Question:
I need the ppp IP address stored into a variable.
The only way I have found is 'ipconfig > text.txt' into a tmp file and then script a search for the ppp interface. This is very dirty.
Is there an better alternative in windows?
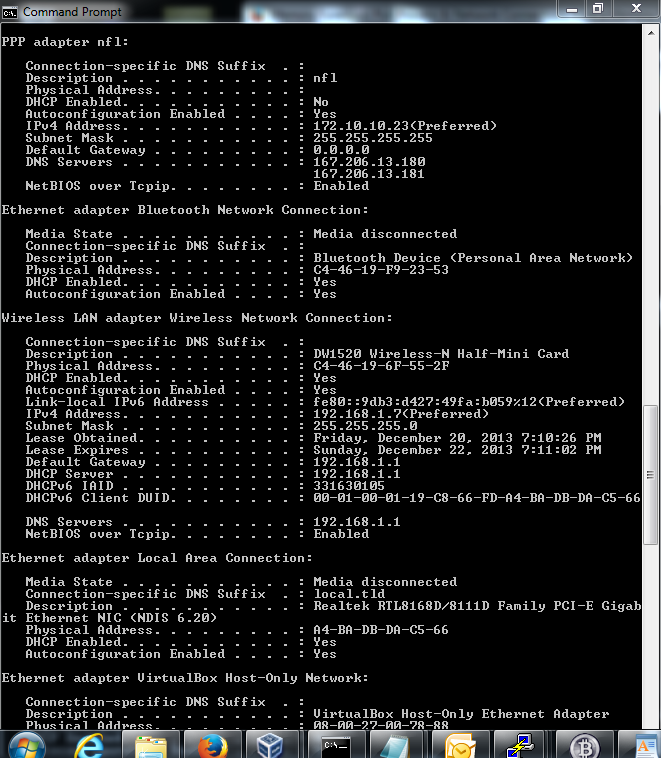
Answer: '''
setlocal enabledelayedexpansion
for /f "delims=" %%a in ('ipconfig ^| find /i "IPv4 Address"') do (set VarIP=!%%a%!)
Echo Your PPP IP : %VarIP%
'''